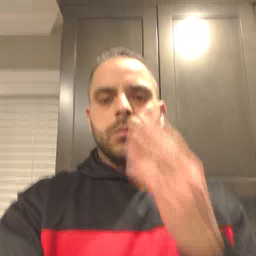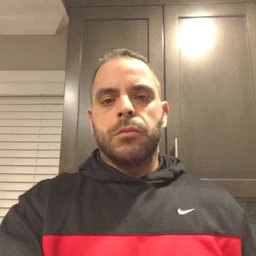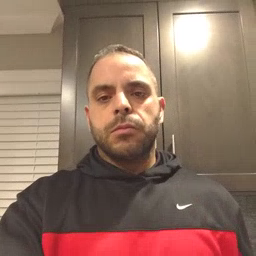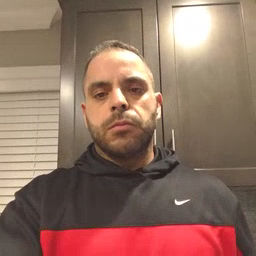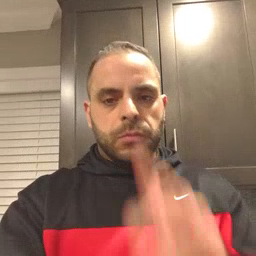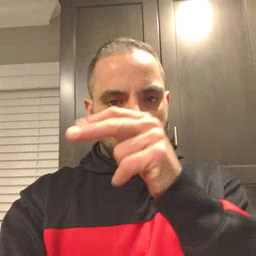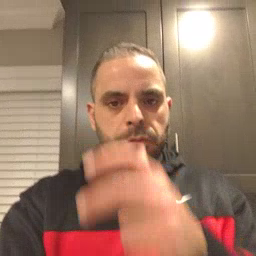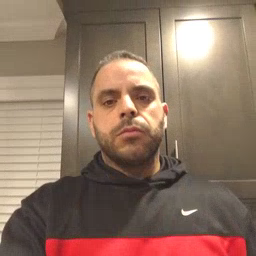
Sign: bug